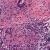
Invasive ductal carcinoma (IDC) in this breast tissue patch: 1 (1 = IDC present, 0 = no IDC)